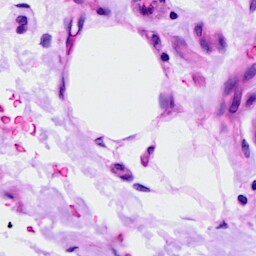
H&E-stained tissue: Ovarian